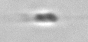
Label: flagellate_morphotype3